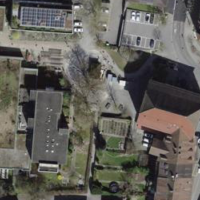
EUNIS habitat code: 54
Species observed at this site:
Aruncus dioicus